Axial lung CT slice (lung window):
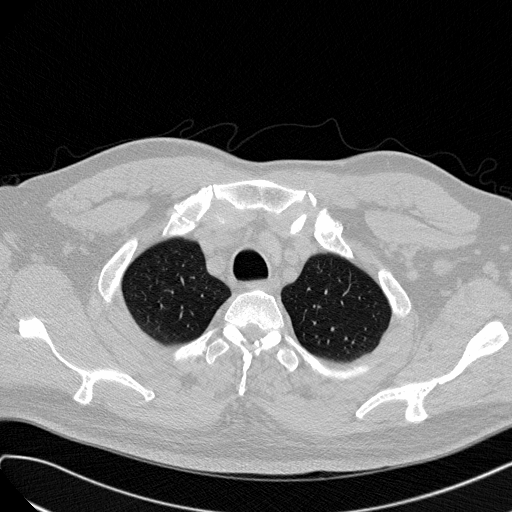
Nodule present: no